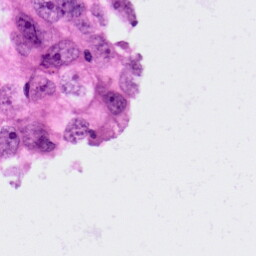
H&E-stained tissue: Lung